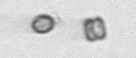
Label: Thalassiosira_sp_aff_mala